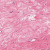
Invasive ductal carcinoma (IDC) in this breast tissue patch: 0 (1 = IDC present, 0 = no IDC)